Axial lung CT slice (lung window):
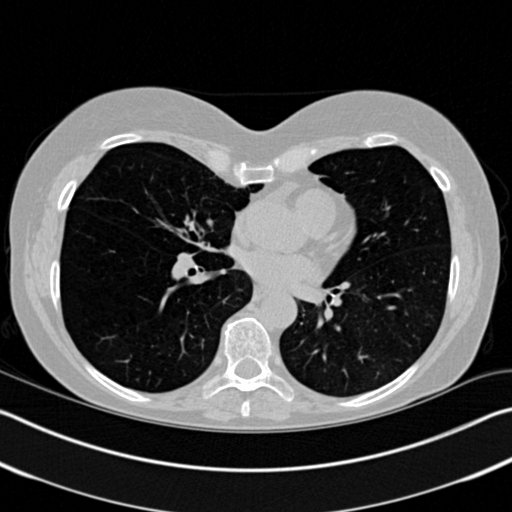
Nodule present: no